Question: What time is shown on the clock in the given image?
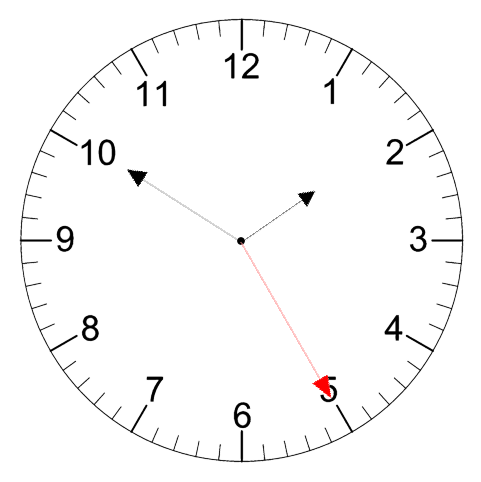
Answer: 01:50:25